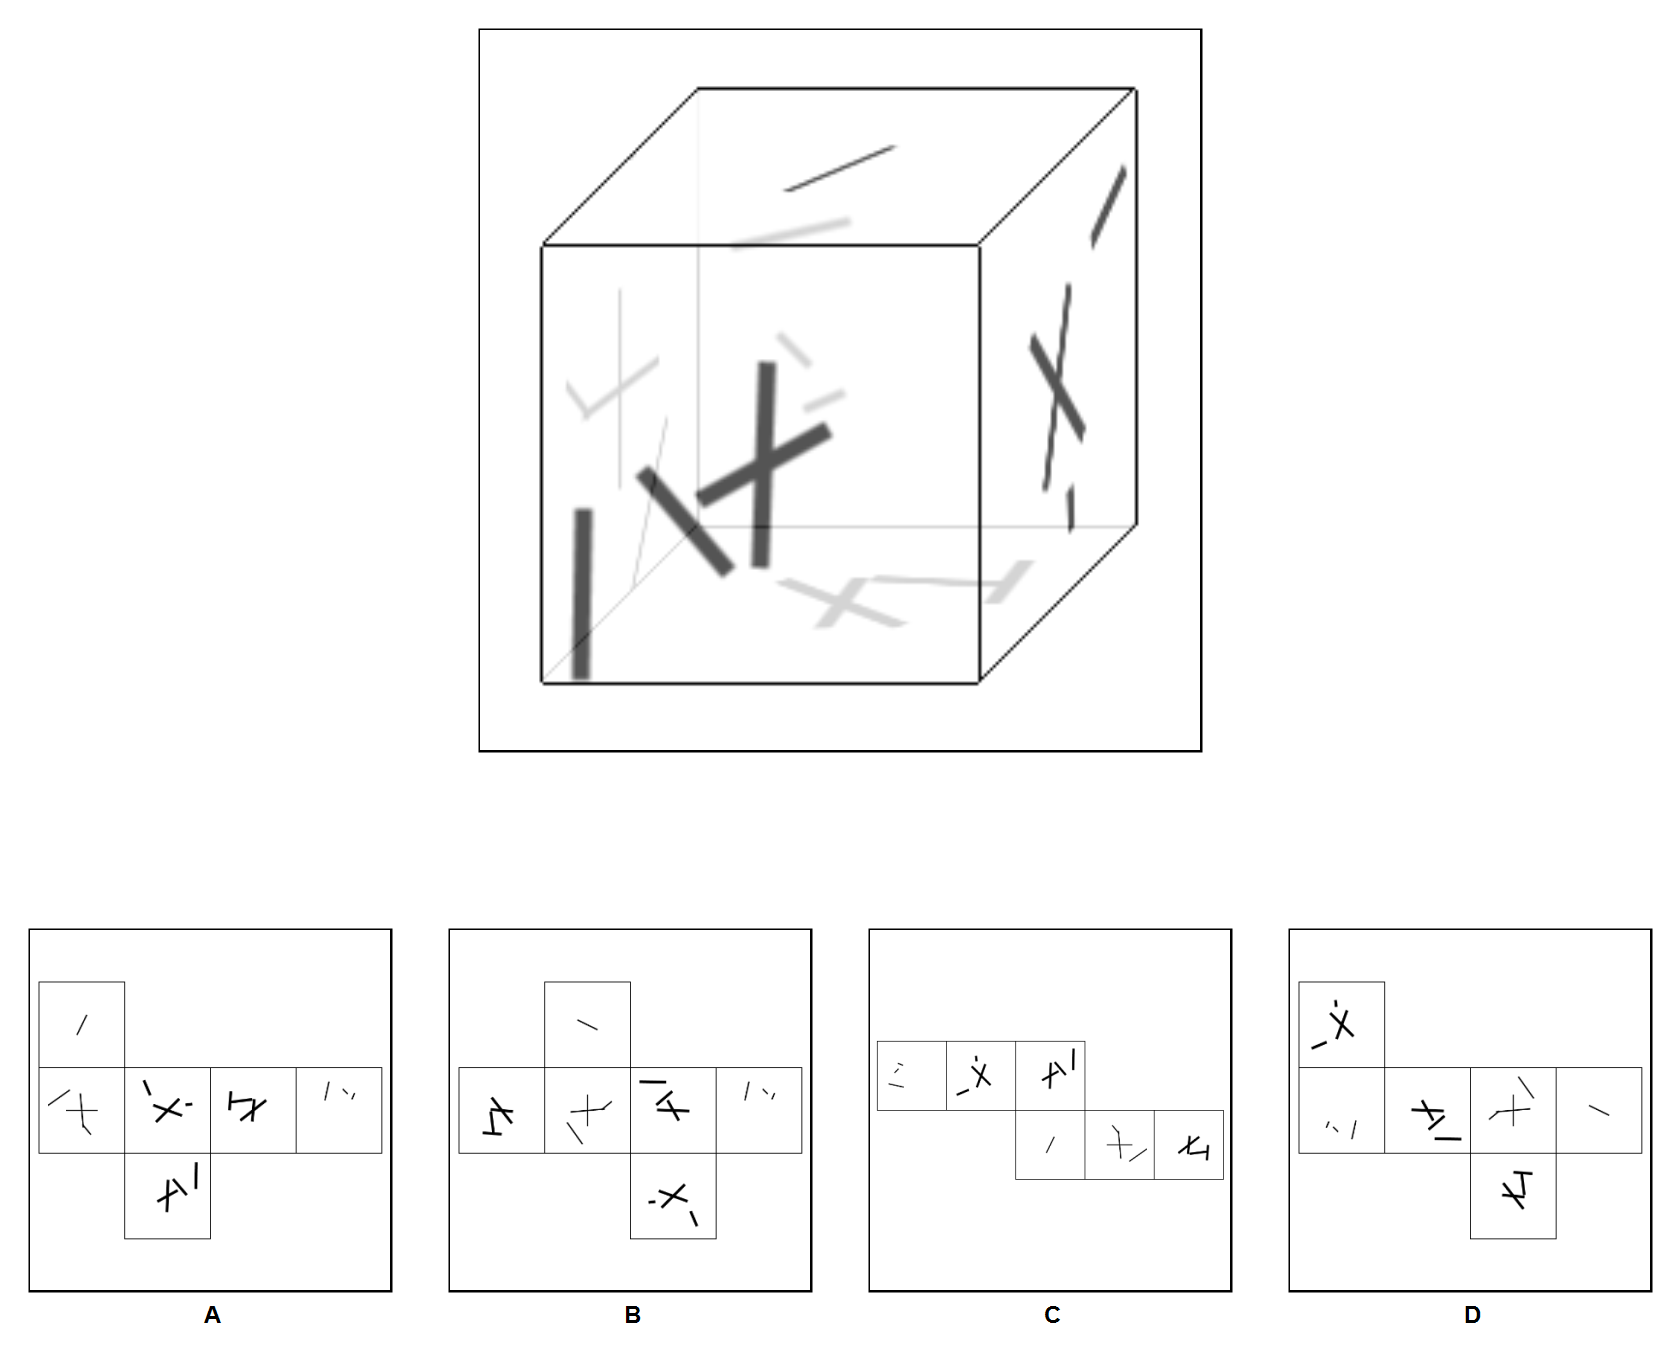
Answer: C